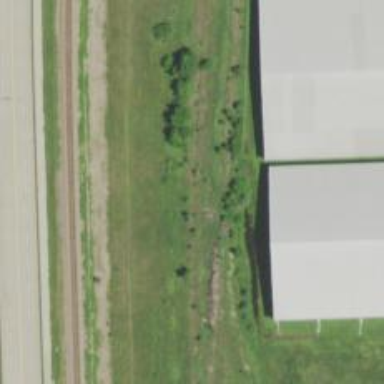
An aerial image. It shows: Abandoned railway.